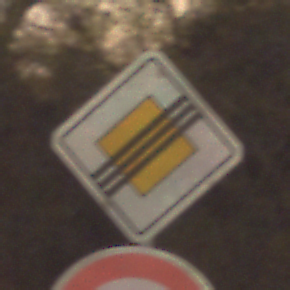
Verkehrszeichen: EndeVorfahrtsstrasse
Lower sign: Geschwindigkeit90
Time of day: Night
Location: Outdoor (Nature)
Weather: Clear
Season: NotSpecified
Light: Natural